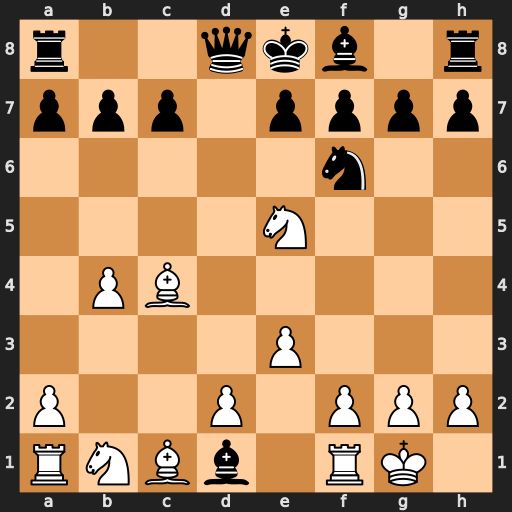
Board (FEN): r2qkb1r/ppp1pppp/5n2/4N3/1PB5/4P3/P2P1PPP/RNBb1RK1
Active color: w
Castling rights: kq
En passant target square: -
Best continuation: Bxf7#